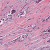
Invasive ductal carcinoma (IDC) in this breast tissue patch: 1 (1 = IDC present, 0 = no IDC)